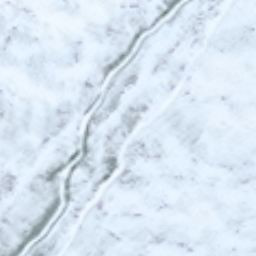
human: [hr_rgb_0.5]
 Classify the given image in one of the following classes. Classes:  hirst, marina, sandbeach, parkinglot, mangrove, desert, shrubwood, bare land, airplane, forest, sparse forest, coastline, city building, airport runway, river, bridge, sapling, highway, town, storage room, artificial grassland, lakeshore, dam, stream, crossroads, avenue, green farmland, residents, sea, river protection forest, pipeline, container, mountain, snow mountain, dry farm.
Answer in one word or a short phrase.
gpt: snow mountain